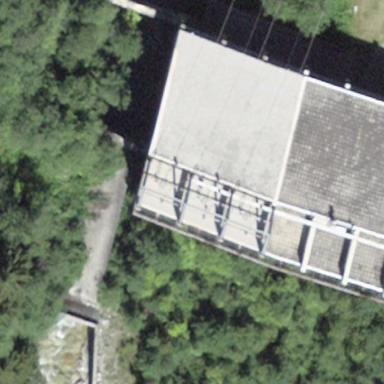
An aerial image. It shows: Hydro power generator utilizing water to produce electricity.